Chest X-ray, AP view. Patient: 25 years old, sex F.
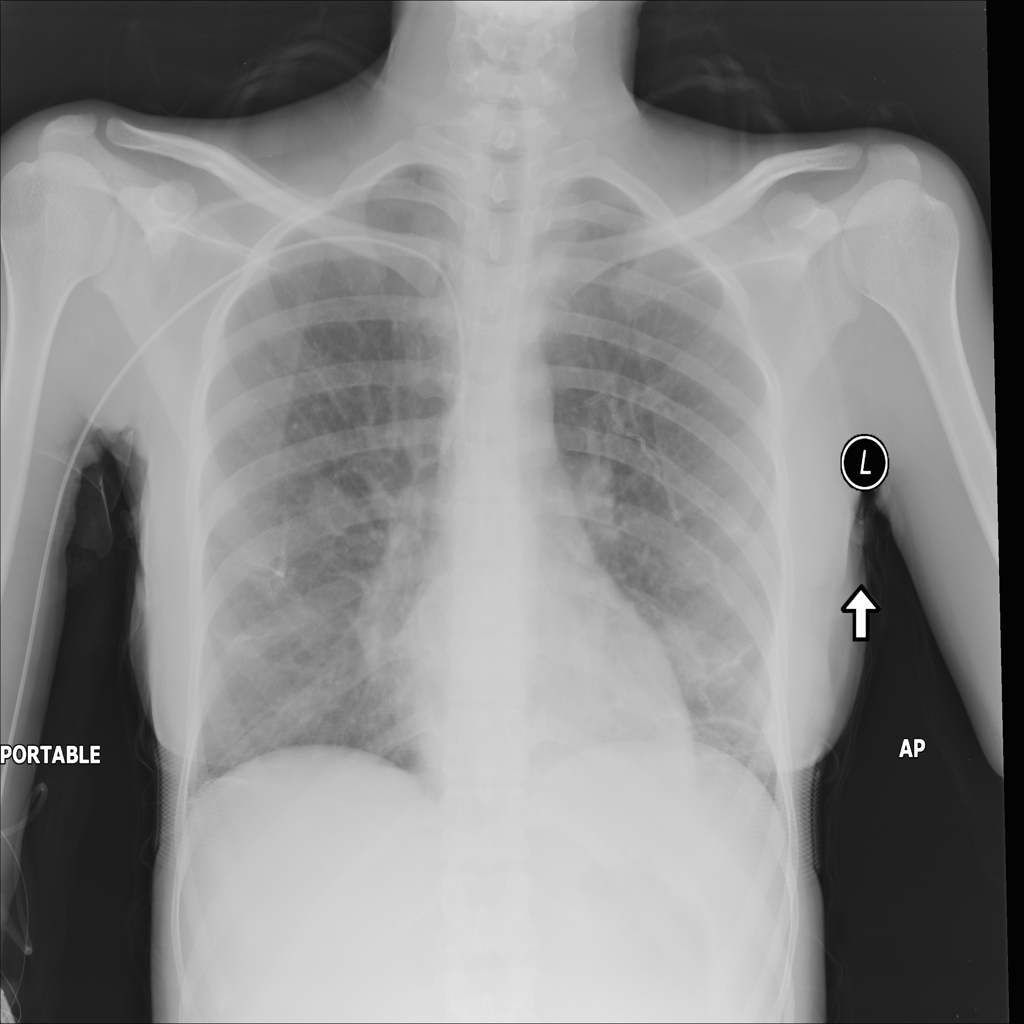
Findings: Infiltration